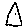
Label: triangle